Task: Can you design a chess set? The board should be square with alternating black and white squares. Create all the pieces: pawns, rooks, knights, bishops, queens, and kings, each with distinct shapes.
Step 2703:
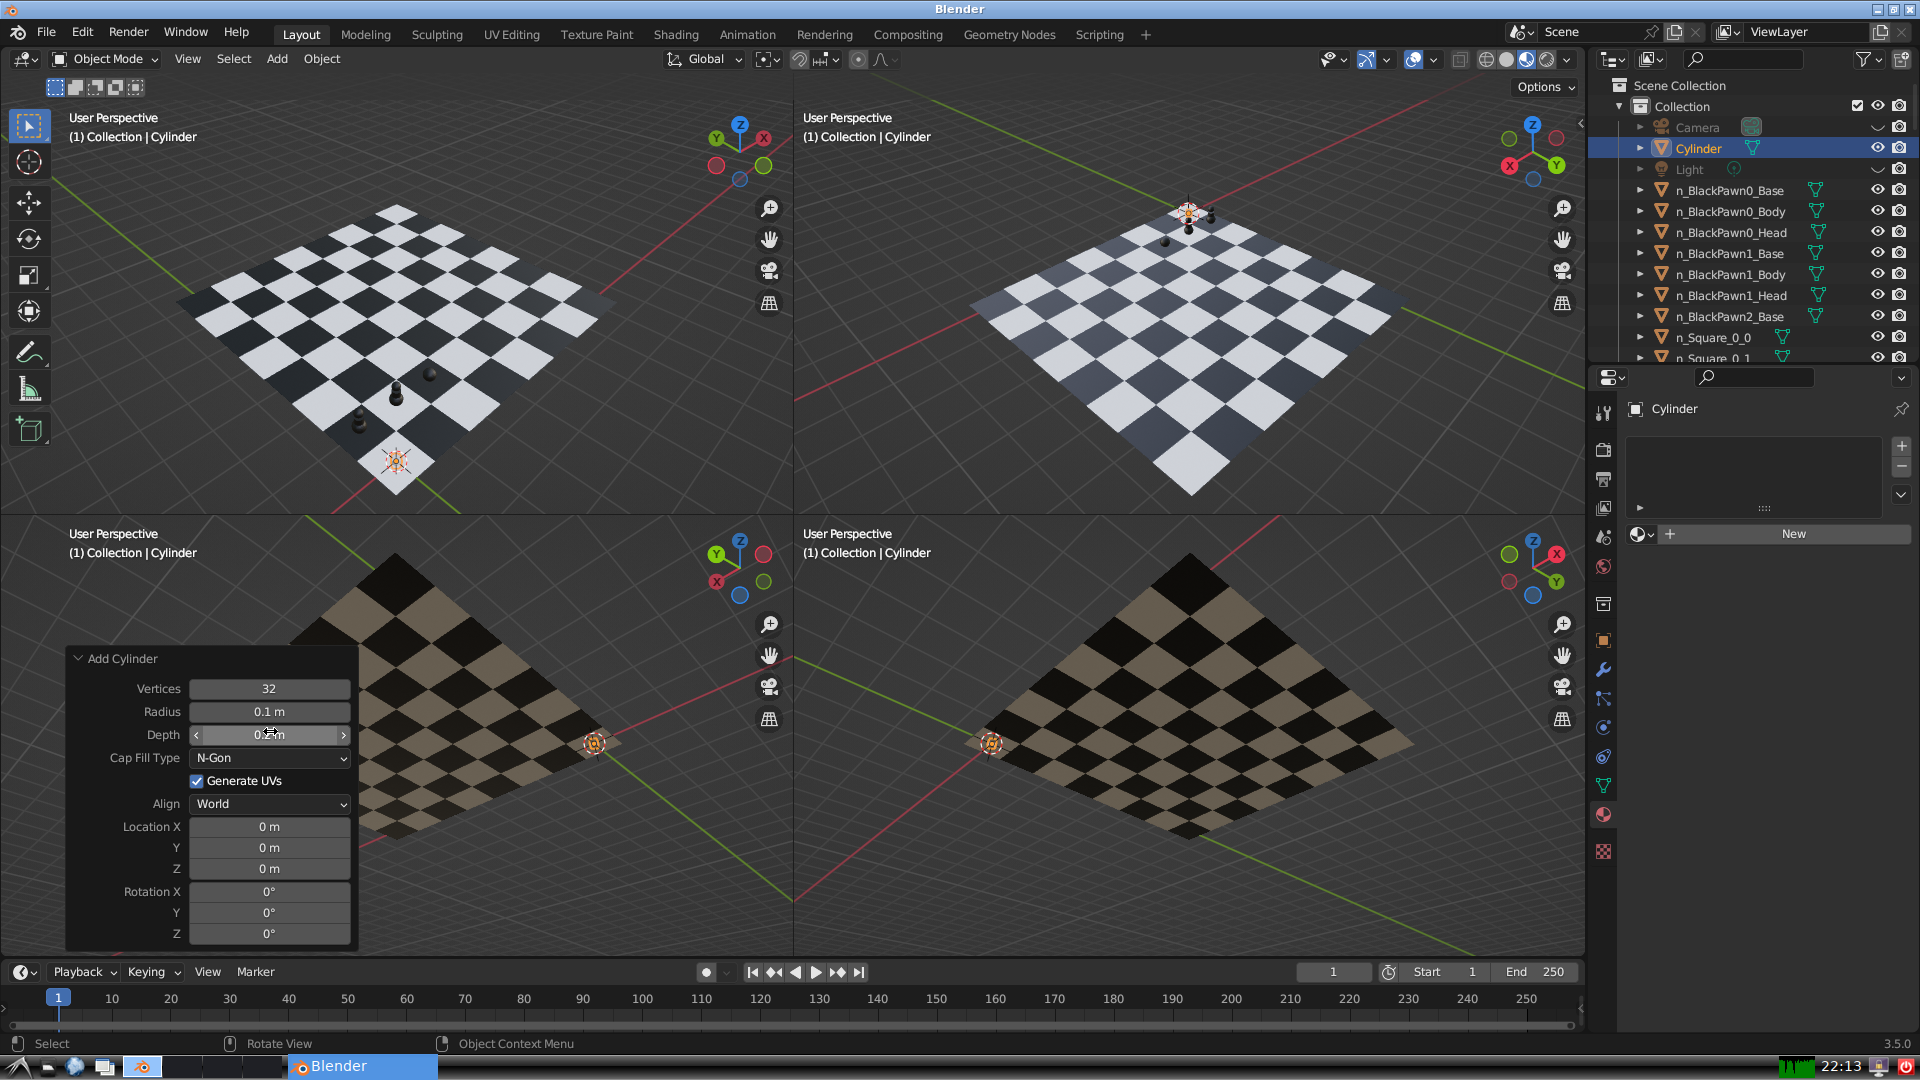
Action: {"mouse_move": [270, 824]}